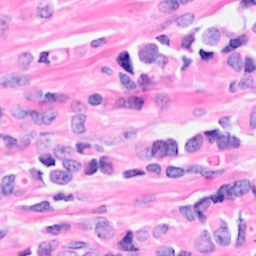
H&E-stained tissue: Breast